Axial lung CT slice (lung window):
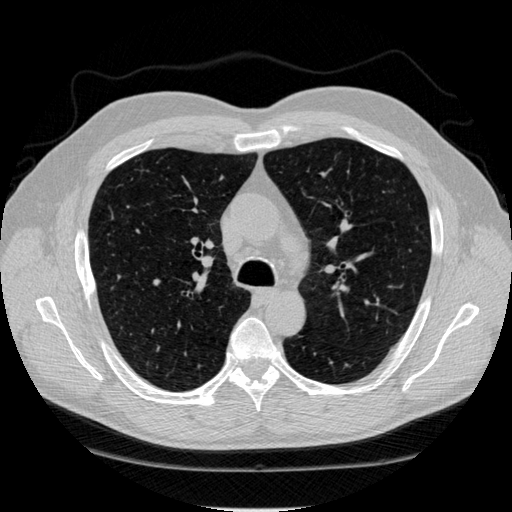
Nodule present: no